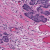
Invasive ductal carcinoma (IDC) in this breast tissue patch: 1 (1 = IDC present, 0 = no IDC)